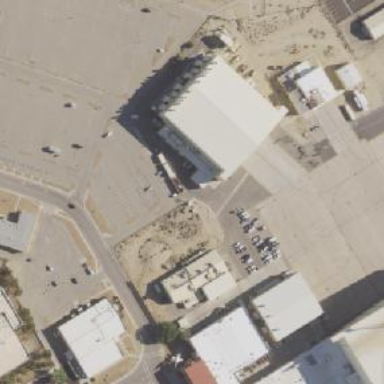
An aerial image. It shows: Building that is hangar at the airport.